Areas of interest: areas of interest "Surgical Building of the Third Affiliated Hospital of Southern Medical University"
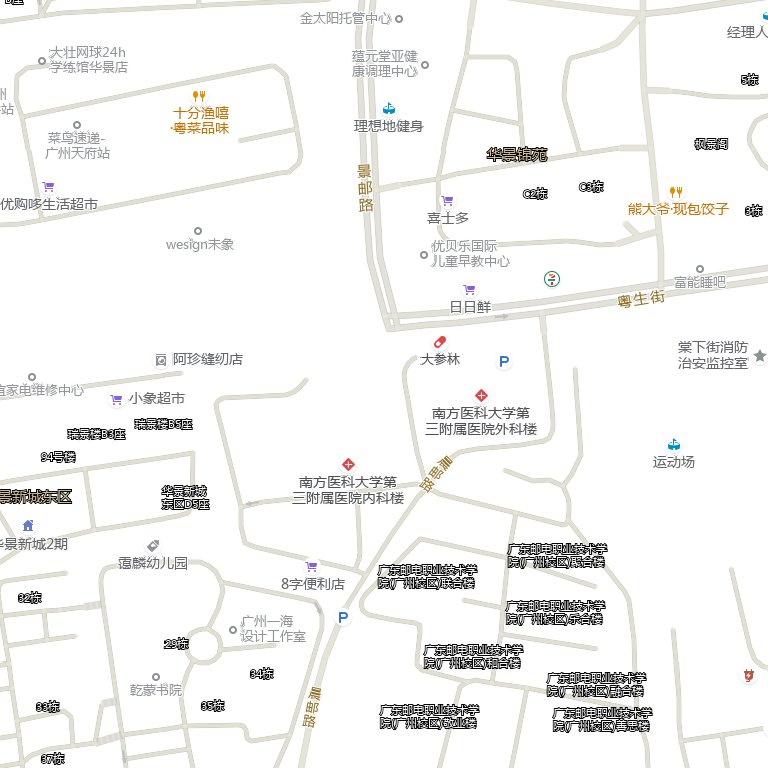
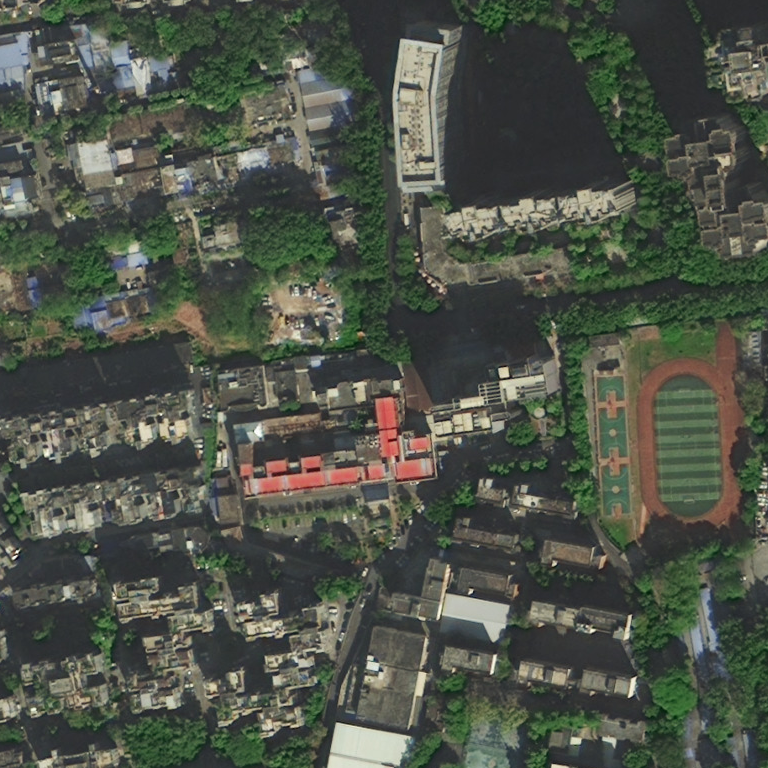